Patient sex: F
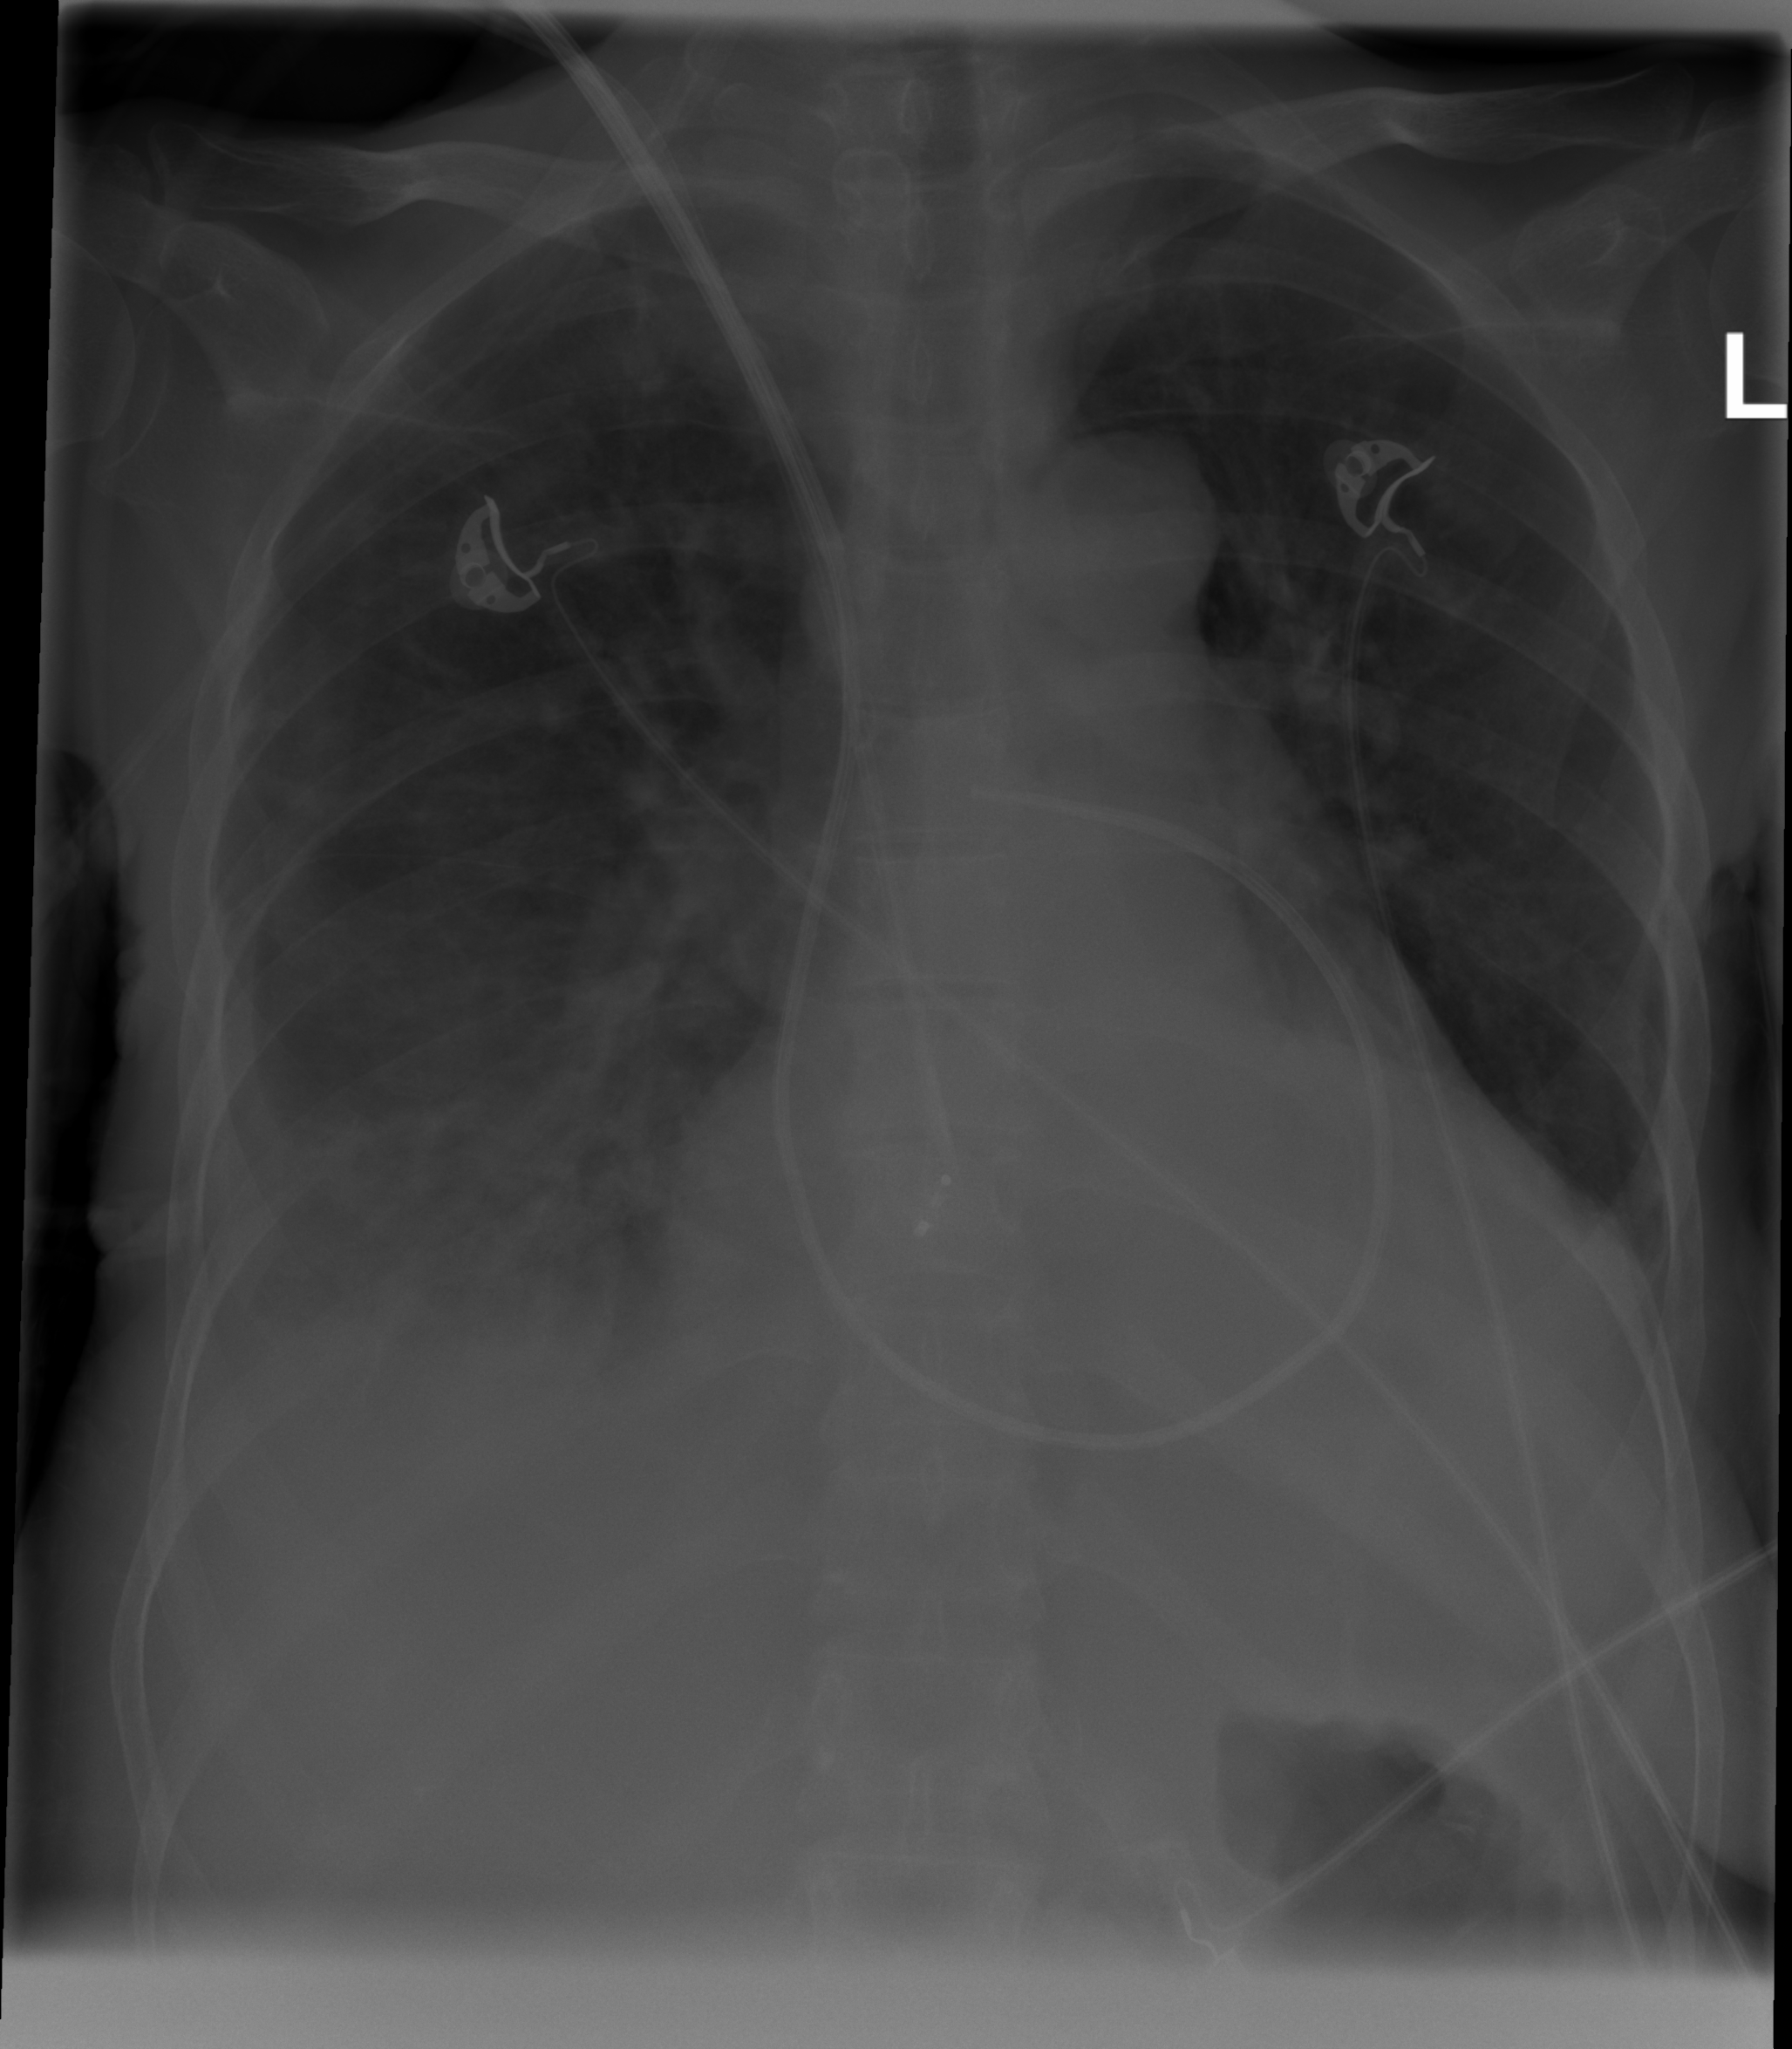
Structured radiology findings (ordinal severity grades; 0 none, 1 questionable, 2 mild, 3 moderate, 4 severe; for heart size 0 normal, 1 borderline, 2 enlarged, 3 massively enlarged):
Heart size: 2
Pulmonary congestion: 0
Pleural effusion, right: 3
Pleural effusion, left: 2
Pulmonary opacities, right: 2
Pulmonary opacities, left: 0
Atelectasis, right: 3
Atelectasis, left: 0